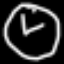
Label: clock